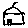
Label: house